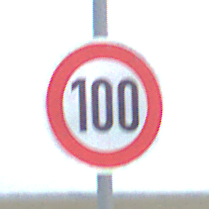
Verkehrszeichen: Geschwindigkeit100
Umgebung: Outdoor, RoadRail
Tageszeit: SunriseSunset
Wetter: PartlyCloudy
Licht: Natural
Jahreszeit: NotSpecified
Kontrast: LowContrast